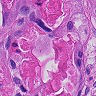
Metastatic tissue present: yes